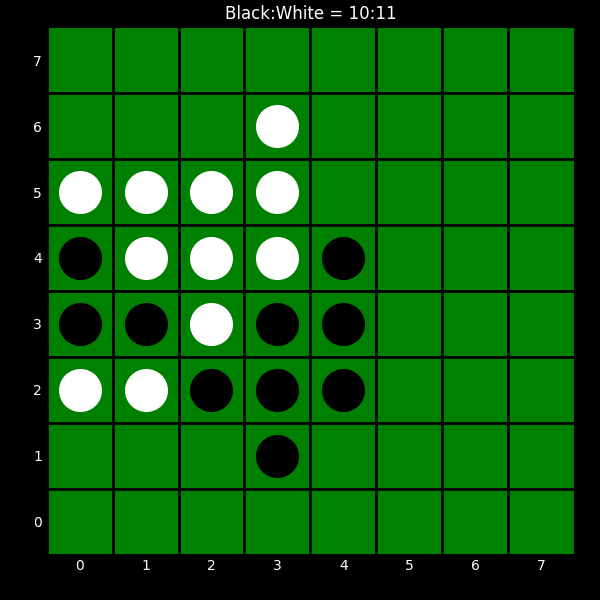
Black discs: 10
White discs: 11